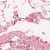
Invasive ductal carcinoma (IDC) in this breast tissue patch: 0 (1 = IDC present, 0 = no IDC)